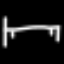
Label: bed